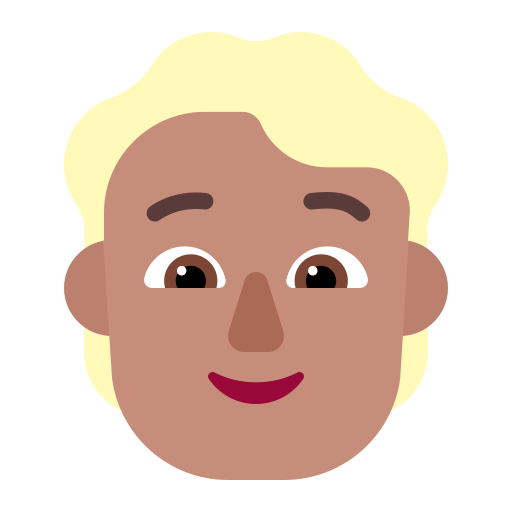
person blonde hair flat